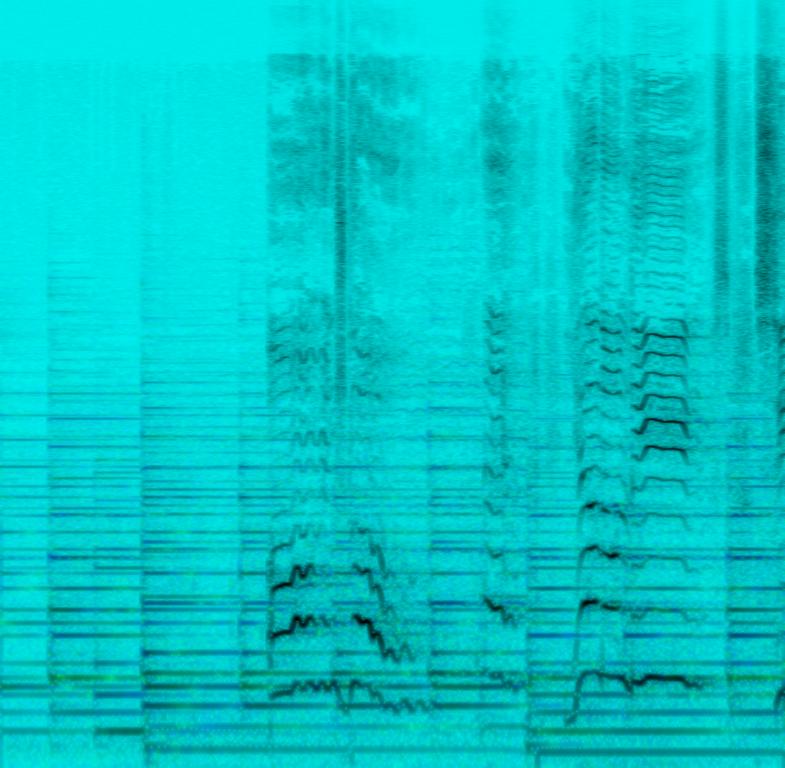
This song contains an acoustic piano playing a minor chord composition with some soft strings in the background playing in a higher key. An e-bass is playing the footnote of the piano. A female voice is singing loud and clear with a voice that sounds melancholic/sad. This song may be playing with headphones while feeling sad.